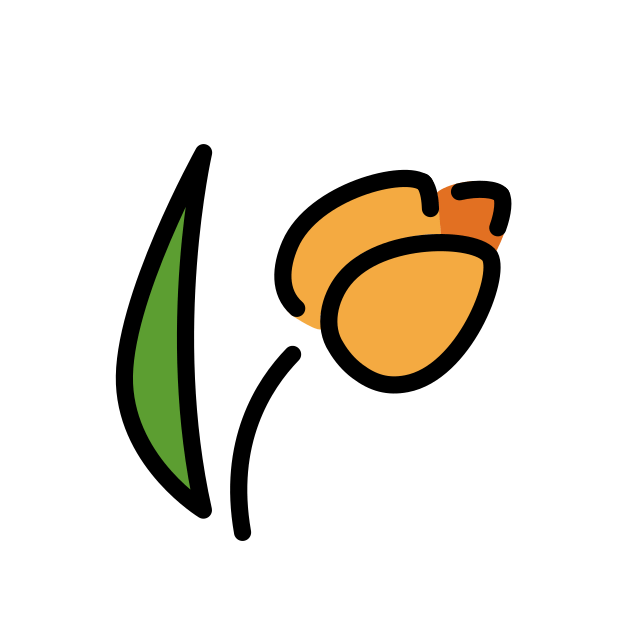
Emoji: 🌷
Name: tulip
Unicode: 0x1f337